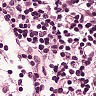
Metastatic tissue present: no